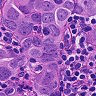
Metastatic tissue present: yes